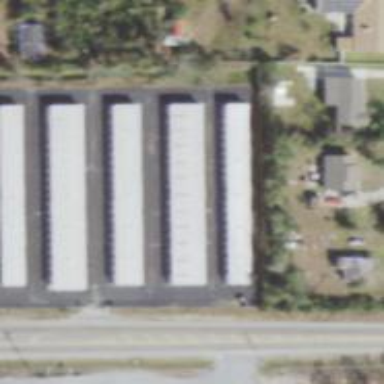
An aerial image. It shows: Storage rental shop.